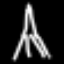
Label: The Eiffel Tower